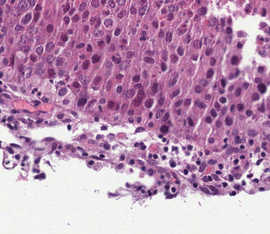
Tumor epithelial tissue: yes
Tumor-associated stroma tissue: no
Normal tissue: no